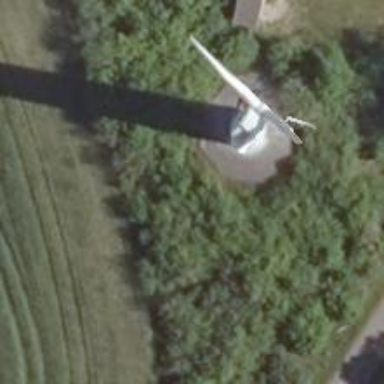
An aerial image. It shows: Wind generator is in the picture.